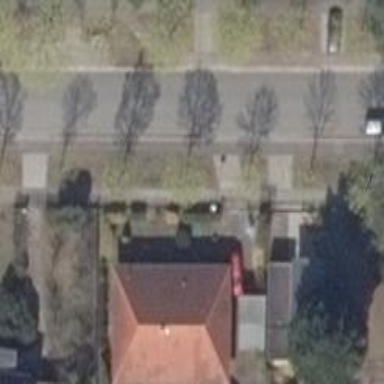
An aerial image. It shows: Driveway leading to service road.